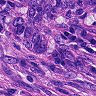
Metastatic tissue present: yes